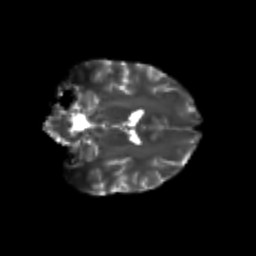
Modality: T2w
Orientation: coronal
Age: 19
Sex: female
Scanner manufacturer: siemens
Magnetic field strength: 3 T
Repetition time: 3.5 s
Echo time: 0.104 s